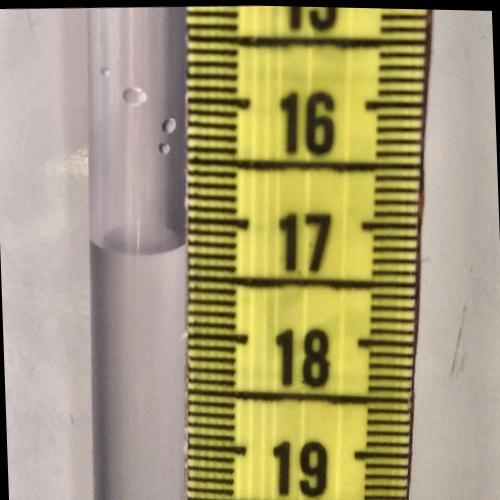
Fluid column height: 17.2 cm